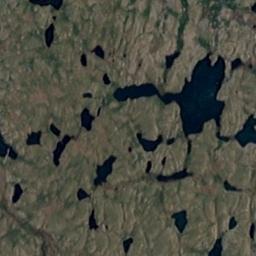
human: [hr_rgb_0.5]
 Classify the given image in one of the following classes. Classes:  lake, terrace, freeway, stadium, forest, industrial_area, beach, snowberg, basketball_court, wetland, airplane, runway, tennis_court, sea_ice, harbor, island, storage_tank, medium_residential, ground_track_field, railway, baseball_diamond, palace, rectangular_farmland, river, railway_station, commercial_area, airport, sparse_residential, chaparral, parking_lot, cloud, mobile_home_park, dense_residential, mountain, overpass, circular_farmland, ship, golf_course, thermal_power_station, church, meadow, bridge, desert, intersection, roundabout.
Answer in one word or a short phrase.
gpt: wetland